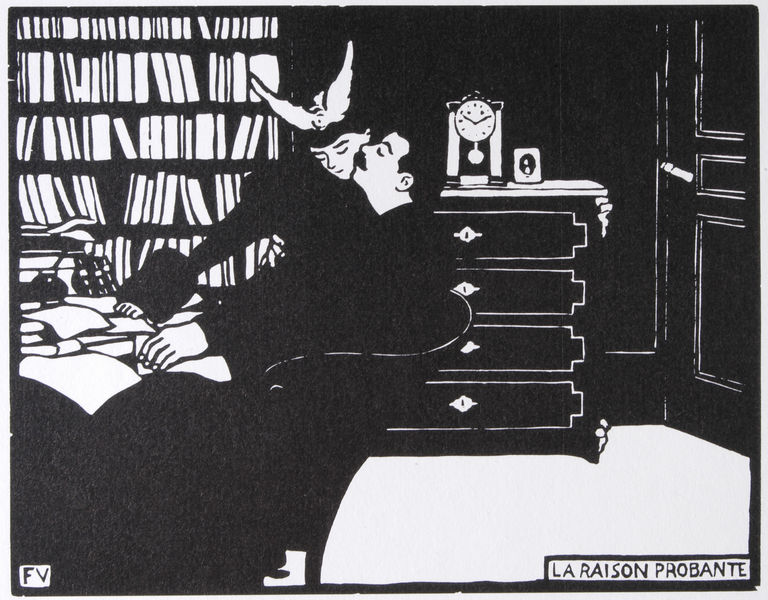
Titel: Das überzeugende Argument aus der Serie der "Intimités"
Künstler: Félix Vallotton
Standort: Zürich
Institution: ETH Graphische Sammlung
Schlagwörter: blätter, hand, mann, vogel, weiß, finger, frau, hut, lampe, schwarz, stuhl, tisch, tür, bart, regal, schnurrbart, taube, bild, hände, sessel, sitzend, paar, blatt, arbeit, holzschnitt, vallotton, bücher, kommode, kuss, küssen, liebe, papier, papiere, schrank, schreibtisch, valloton, lehne, grafik, graphik, felix vallotton, französisch, felix, uhr, schublade, wange, schnauzbart, truhe, druck, linolschnitt, schwarz-weiss, illustration, tinte, komode, schubladen, liebespaar, bücherregal, klinke, la raisin probante, la raisn probante, moral, schreibmaschine, sessek, standuhr, türklinke, schoss, bibliothek, büro, pendel, regel, sekretärin, vignette, soldatin, fv, tüpr, liebe verleiht flügel, prunkvoller hut